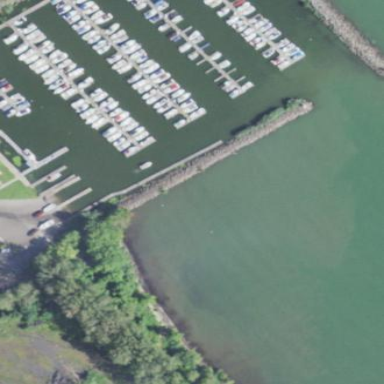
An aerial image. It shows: Breakwater made of rocks.